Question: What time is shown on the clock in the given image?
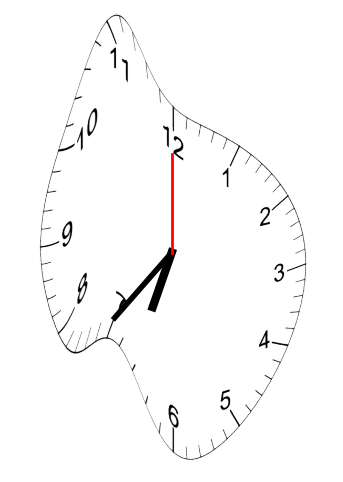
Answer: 06:36:00